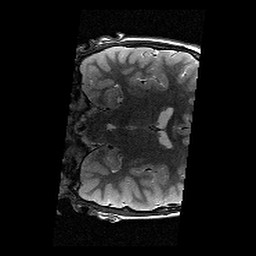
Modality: T2w
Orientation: coronal
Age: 10
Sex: male
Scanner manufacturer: siemens
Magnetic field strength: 3 T
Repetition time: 9.23 s
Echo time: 0.067 s